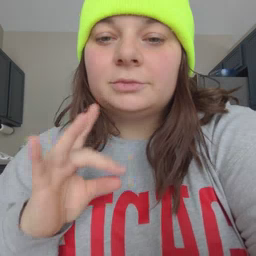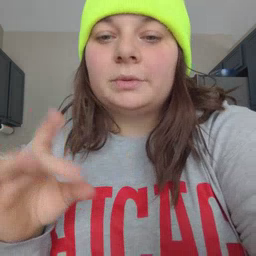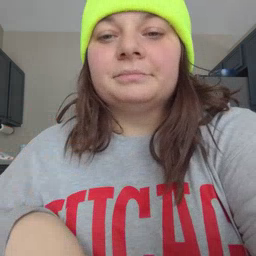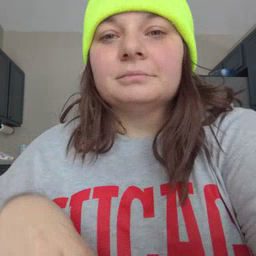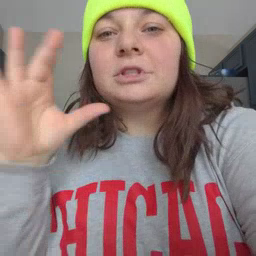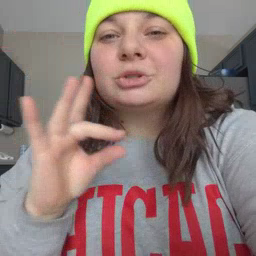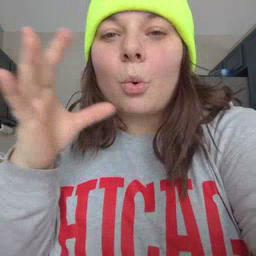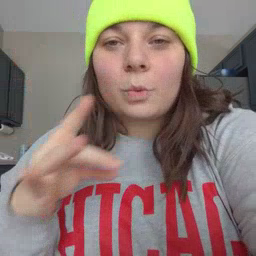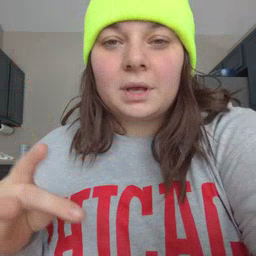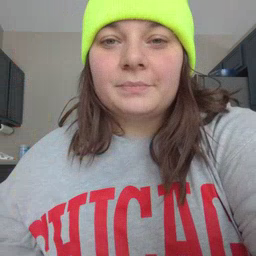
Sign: story